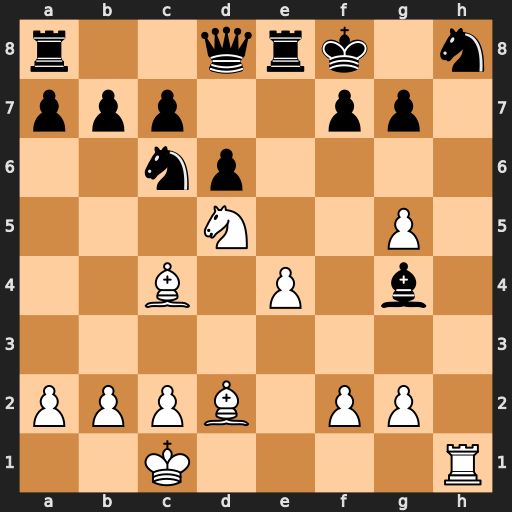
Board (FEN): r2qrk1n/ppp2pp1/2np4/3N2P1/2B1P1b1/8/PPPB1PP1/2K4R
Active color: w
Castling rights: -
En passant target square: -
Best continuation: Rxh8#